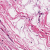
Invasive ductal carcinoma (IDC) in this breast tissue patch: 0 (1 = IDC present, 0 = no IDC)